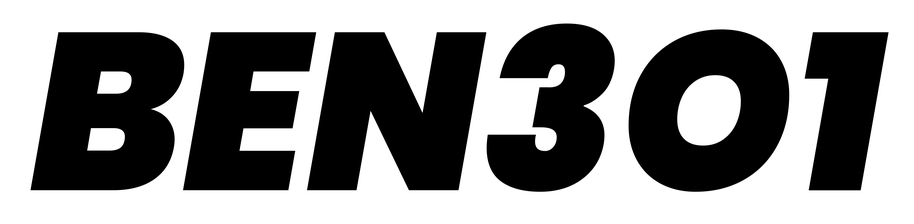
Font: Poppins-BlackItalic